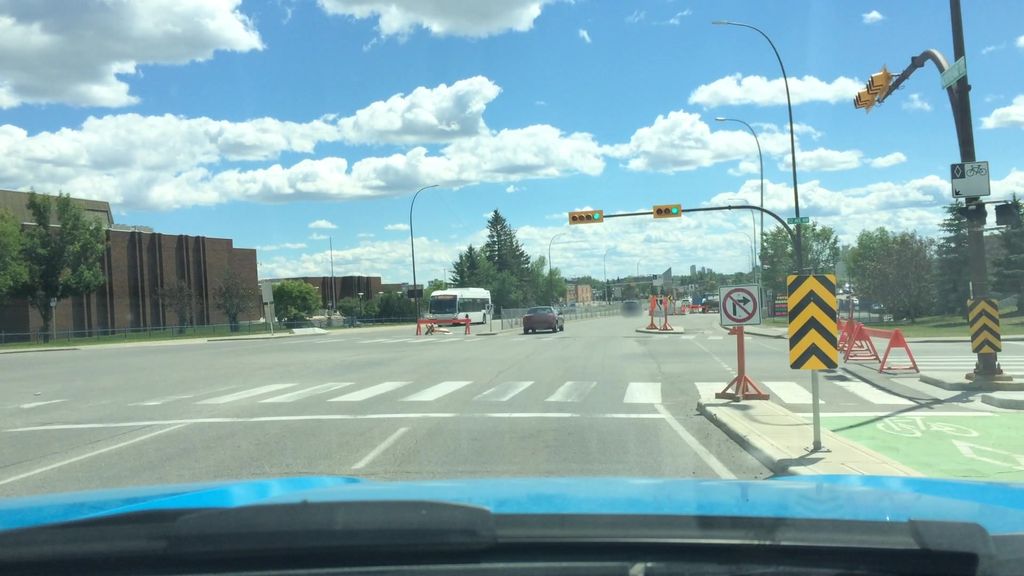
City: calgary